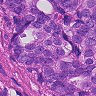
Metastatic tissue present: yes